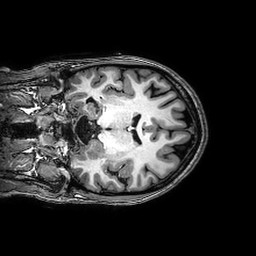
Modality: T1w
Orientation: coronal
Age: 35
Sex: female
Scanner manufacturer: philips
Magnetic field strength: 3 T
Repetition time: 0.008298 s
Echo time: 0.00383 s